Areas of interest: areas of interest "Water Sports Center"
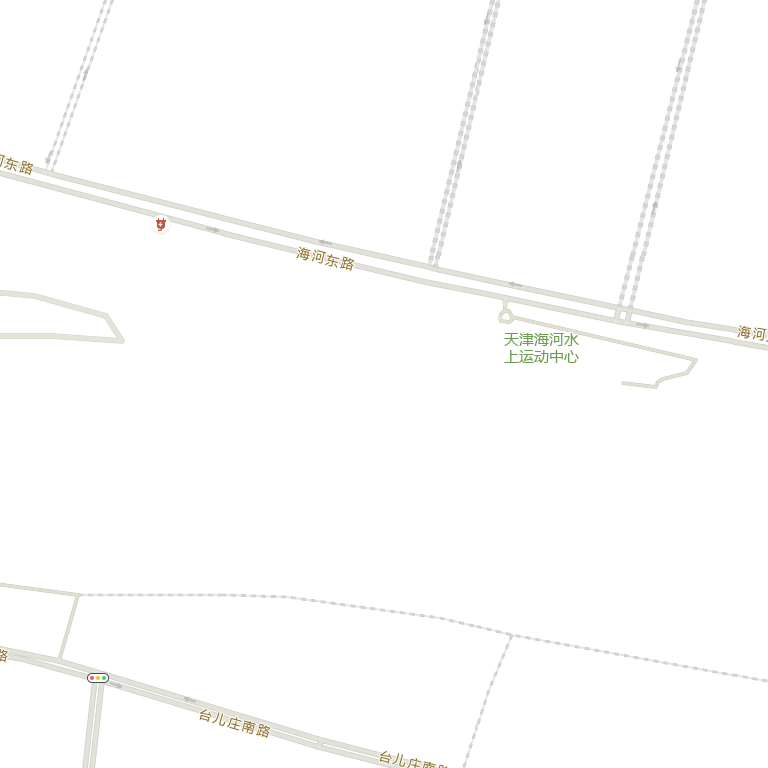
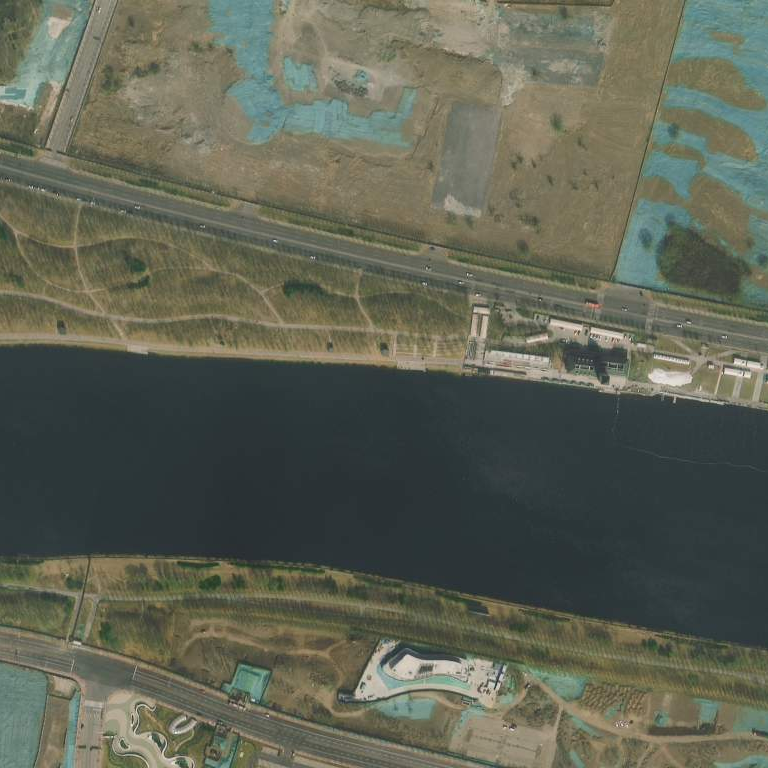